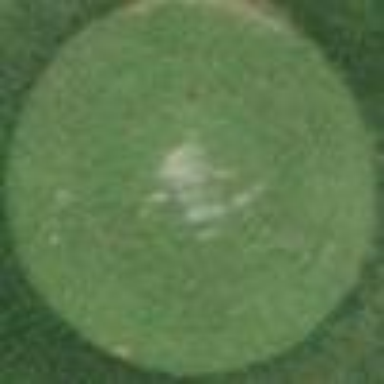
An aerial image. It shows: Grass area designated as golf tee.